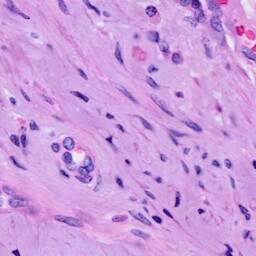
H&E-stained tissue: Cervix